Interaction volume radius: 5 \u00c5
Interaction volume height: 30 \u00c5
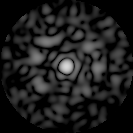
Disorder parameter: 0.8183